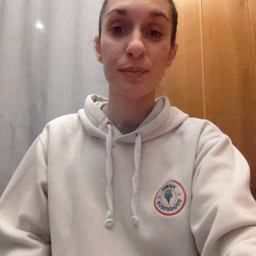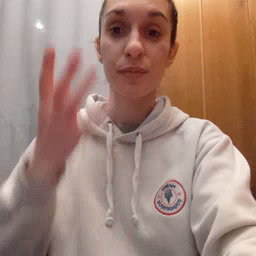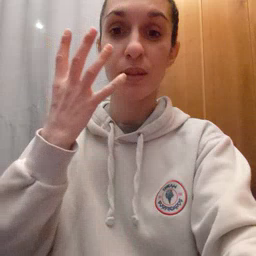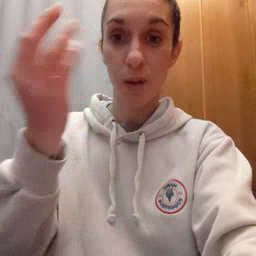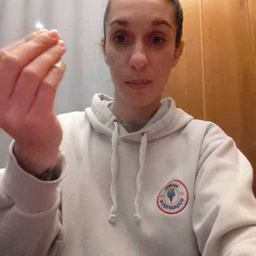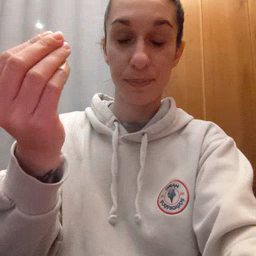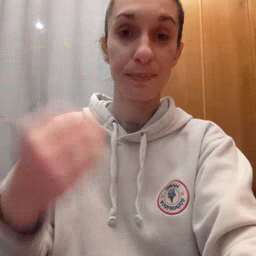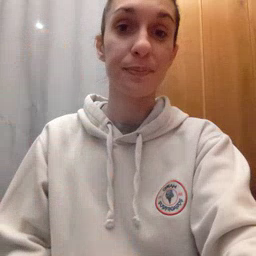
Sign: go